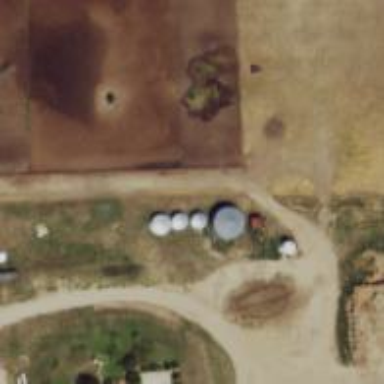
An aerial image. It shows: Silo.